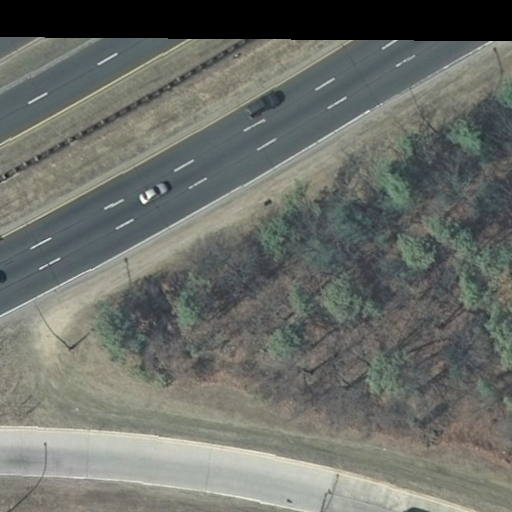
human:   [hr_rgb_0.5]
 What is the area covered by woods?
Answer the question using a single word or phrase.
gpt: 10599m2

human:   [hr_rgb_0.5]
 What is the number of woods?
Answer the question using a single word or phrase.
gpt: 1

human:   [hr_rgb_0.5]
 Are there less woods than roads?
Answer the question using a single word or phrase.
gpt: yes

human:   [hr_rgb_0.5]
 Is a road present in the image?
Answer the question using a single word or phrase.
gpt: yes

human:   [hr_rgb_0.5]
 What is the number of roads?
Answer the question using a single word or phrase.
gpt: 4

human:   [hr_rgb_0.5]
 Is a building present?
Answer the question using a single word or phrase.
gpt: no

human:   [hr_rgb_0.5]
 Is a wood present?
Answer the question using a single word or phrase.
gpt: yes

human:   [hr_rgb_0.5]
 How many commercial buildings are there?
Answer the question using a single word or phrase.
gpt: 0

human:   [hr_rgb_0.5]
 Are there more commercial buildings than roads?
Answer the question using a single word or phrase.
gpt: no

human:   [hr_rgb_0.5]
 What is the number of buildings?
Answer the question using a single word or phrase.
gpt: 0

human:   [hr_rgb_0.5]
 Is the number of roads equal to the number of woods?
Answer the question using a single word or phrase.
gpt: no

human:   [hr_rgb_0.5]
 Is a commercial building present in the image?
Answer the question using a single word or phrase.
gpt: no

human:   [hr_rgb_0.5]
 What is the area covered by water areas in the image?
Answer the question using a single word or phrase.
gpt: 0m2

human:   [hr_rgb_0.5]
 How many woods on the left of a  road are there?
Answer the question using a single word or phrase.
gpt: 1

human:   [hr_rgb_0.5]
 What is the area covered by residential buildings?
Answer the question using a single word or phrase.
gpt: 0m2

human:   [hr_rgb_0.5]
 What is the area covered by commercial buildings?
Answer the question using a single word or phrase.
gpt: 0m2

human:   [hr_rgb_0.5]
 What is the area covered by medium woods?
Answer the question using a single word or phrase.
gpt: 0m2

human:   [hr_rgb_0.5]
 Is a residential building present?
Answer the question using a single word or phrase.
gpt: no

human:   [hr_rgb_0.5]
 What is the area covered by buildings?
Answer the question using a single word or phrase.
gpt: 0m2

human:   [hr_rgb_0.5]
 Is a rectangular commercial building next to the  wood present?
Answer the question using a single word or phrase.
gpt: no

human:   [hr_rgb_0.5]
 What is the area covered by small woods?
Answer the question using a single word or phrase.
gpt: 0m2

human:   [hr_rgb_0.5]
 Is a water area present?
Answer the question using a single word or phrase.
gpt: no

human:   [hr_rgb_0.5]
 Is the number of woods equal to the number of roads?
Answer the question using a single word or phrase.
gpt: no

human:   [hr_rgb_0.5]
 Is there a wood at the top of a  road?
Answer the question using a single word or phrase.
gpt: no

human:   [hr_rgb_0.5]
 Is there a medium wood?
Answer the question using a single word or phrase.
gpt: no

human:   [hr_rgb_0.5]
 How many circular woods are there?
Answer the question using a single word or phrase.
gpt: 0

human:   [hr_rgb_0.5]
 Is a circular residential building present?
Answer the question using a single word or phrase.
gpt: no

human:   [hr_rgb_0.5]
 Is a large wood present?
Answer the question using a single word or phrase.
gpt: yes

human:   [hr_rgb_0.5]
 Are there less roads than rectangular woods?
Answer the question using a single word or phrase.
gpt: no

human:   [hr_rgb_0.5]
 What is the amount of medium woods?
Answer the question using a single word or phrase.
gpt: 0

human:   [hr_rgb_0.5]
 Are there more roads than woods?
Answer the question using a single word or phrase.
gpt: yes

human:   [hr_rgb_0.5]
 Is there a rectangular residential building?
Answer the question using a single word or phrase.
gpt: no

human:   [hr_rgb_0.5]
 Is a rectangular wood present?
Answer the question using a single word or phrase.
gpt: yes

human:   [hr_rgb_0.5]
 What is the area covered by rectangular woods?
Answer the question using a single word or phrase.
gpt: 10599m2

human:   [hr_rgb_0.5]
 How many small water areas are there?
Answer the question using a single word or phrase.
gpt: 0

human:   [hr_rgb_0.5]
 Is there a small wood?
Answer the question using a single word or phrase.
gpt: no

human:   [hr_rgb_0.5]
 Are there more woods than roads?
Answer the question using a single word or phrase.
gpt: no

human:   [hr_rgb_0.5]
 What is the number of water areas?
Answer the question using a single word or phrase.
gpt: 0

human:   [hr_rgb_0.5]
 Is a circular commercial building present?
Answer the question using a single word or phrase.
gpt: no

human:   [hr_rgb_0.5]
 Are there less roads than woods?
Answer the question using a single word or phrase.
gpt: no

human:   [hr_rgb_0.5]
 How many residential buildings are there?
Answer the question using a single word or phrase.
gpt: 0

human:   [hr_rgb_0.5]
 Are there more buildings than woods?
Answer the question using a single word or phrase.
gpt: no

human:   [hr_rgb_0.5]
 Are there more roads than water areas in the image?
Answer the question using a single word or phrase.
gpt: yes

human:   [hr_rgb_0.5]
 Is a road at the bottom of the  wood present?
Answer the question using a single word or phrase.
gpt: yes

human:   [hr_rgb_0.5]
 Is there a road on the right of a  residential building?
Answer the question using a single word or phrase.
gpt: no

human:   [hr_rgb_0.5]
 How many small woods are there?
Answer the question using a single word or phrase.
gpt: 0

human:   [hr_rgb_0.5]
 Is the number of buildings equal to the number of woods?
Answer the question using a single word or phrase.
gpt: no

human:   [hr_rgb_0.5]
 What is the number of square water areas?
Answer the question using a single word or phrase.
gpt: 0

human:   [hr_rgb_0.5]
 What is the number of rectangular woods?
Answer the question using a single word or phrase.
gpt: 1

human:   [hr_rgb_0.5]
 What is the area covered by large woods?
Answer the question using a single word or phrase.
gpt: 10599m2

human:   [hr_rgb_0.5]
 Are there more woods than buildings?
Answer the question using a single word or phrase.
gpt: yes

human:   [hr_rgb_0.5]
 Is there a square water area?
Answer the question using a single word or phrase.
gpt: no

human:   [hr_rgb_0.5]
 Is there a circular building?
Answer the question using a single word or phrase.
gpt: no

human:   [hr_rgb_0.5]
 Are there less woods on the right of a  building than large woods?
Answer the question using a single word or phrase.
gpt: yes

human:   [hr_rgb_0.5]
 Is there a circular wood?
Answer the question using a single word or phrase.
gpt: no

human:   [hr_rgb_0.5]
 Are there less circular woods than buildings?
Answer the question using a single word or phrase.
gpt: no

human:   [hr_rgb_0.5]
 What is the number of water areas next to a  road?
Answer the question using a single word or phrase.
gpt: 0

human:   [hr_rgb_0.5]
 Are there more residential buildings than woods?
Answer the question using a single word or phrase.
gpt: no

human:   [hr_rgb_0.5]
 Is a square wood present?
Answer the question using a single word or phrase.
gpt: no

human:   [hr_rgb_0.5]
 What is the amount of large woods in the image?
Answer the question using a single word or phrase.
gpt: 1

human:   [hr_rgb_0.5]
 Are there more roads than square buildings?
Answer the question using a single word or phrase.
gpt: yes

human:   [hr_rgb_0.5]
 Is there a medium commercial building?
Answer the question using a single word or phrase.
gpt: no

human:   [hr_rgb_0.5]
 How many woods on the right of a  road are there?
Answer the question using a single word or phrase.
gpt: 0

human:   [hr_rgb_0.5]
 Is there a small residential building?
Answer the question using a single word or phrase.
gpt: no